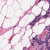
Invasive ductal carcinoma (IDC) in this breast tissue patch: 1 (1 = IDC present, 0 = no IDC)